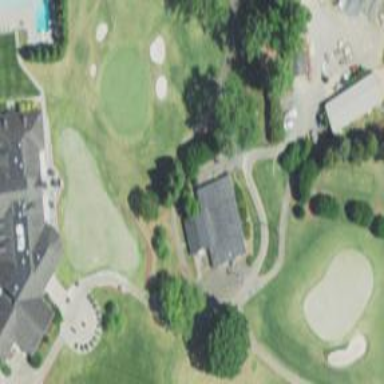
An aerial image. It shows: Service road designated as golf cart path.